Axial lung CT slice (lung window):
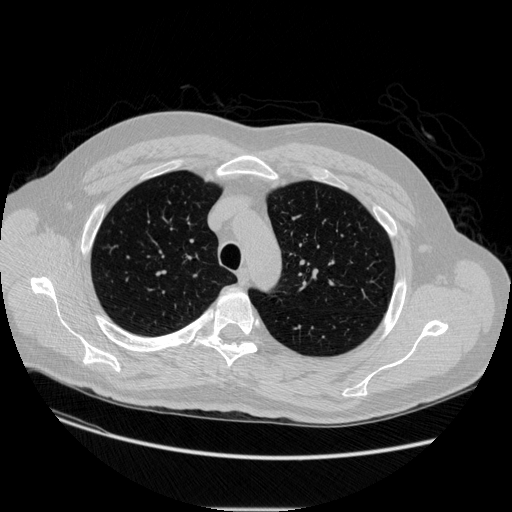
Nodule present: no